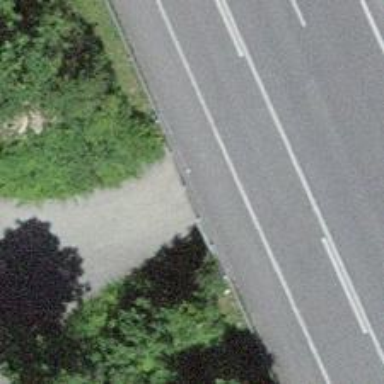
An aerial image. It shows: Asphalt track passing through tunnel with grade 1 tracktype.